Question: I have test script (in XML) and I need translation (from Excel sheet). I am searching for words in English from that Excel sheet and then translating them to German, French and Italian. I have problem with French words.

I am using Macro in . When I am finding the corresponding word in French for English one, I am using . When I find French word in Excel sheet, I am just saving int into .
'''
If intChoice <> 0 Then
strPath = Application.FileDialog( _
msoFileDialogOpen).SelectedItems(1)
Dim strFolderPath As String
strFolderPath = Left(strPath, Len(strPath) - 4)
Set fGermanOutputFile = fso.CreateTextFile((strFolderPath & "_German.xml"))
Set fItalianOutputFile = fso.CreateTextFile((strFolderPath & "_Italian.xml"))
Set fFrenchOutputFile = fso.CreateTextFile((strFolderPath & "_French.xml"))
Open strPath For Input As #1
Do Until EOF(1)
Line Input #1, strLine
intLastFoundChar = 0
strGermanLine = ""
strFrenchLine = ""
strItalianLine = ""
For intI = 0 To (UBound(ArrStrOpeningTags, 1) - 1)
intFoundString = InStr(strLine, ArrStrOpeningTags(intI))
If intFoundString <> 0 Then
intI = 3
End If
Next intI
If intFoundString <> 0 Then
For intJ = 0 To (UBound(ArrStrParamsToReplace) - 1)
strLine = Right(strLine, Len(strLine) - intLastFoundChar)
strStringToLookFor = (ArrStrParamsToReplace(intJ) & "=""")
intFoundString = InStr(1, strLine, strStringToLookFor, vbBinaryCompare)
If intFoundString <> 0 Then
intStringSplitIndex = (intFoundString + Len(strStringToLookFor))
strStringToLookFor = Right(strLine, Len(strLine) - intStringSplitIndex + 1)
strDummyString = Left(strLine, intStringSplitIndex - 1)
strGermanLine = strGermanLine & strDummyString
strFrenchLine = strFrenchLine & strDummyString
strItalianLine = strItalianLine & strDummyString
intLastFoundChar = intLastFoundChar + intStringSplitIndex
intFoundString = InStr(strStringToLookFor, """")
If intFoundString <> 0 Then
strStringToLookFor = Left(strStringToLookFor, intFoundString - 1)
Set rngFoundString = rngEnglishDictionary.Find(strStringToLookFor)
If (rngFoundString Is Nothing) Then
Debug.Print "String " & strStringToLookFor & " not found!"
strGermanLine = strGermanLine & strStringToLookFor & """"
strFrenchLine = strFrenchLine & strStringToLookFor & """"
strItalianLine = strItalianLine & strStringToLookFor & """"
Else
intWordToReplaceIndex = rngEnglishDictionary.Find(strStringToLookFor).Row - rngEnglishDictionary.Row + 1
strGermanLine = strGermanLine & rngGermanDictionary(intWordToReplaceIndex) & """"
strFrenchLine = strFrenchLine & rngFrenchDictionary(intWordToReplaceIndex) & """"
strItalianLine = strItalianLine & rngItalianDictionary(intWordToReplaceIndex) & """"
End If
intLastFoundChar = intLastFoundChar + Len(strStringToLookFor)
End If
End If
Next intJ
Else
strGermanLine = strLine
strFrenchLine = strLine
strItalianLine = strLine
End If
fGermanOutputFile.WriteLine (strGermanLine & vbCrLn)
fFrenchOutputFile.WriteLine (strFrenchLine & vbCrLn)
fItalianOutputFile.WriteLine (strItalianLine & vbCrLn)
strGermanLine = ""
strFrenchLine = ""
strItalianLine = ""
Loop
End If
'''
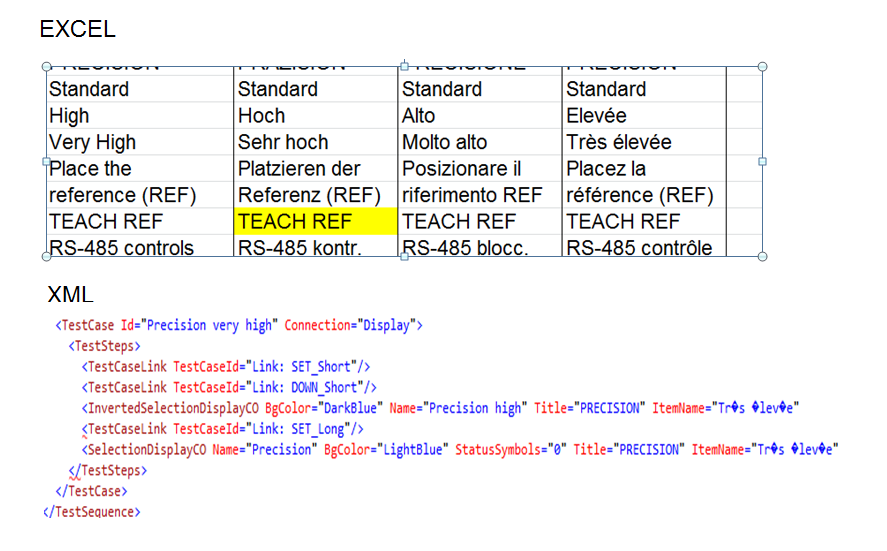
Answer: By default, CreateTextFile creates the files in ASCII encoding. In order to have it save as UTF-8, we have to set this when creating the text files,
'''
Set fGermanOutputFile = fso.CreateTextFile((strFolderPath & "_German.xml"), True, True)
Set fItalianOutputFile = fso.CreateTextFile((strFolderPath & "_Italian.xml"), True, True)
Set fFrenchOutputFile = fso.CreateTextFile((strFolderPath & "_French.xml"), True, True)
'''
1st is your file name, 2nd argument is True for "overwrite", and 3rd argument is True to use "Unicode" versus "ASCII". <URL>